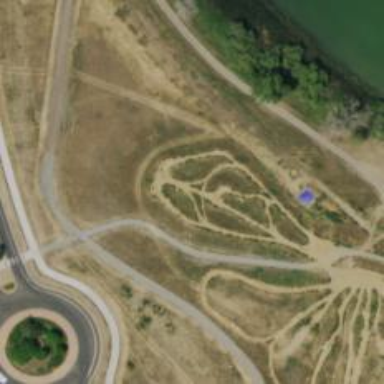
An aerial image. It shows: Cycling track designated as cycleway for leisure land. The track is perfect for cycling enthusiasts.